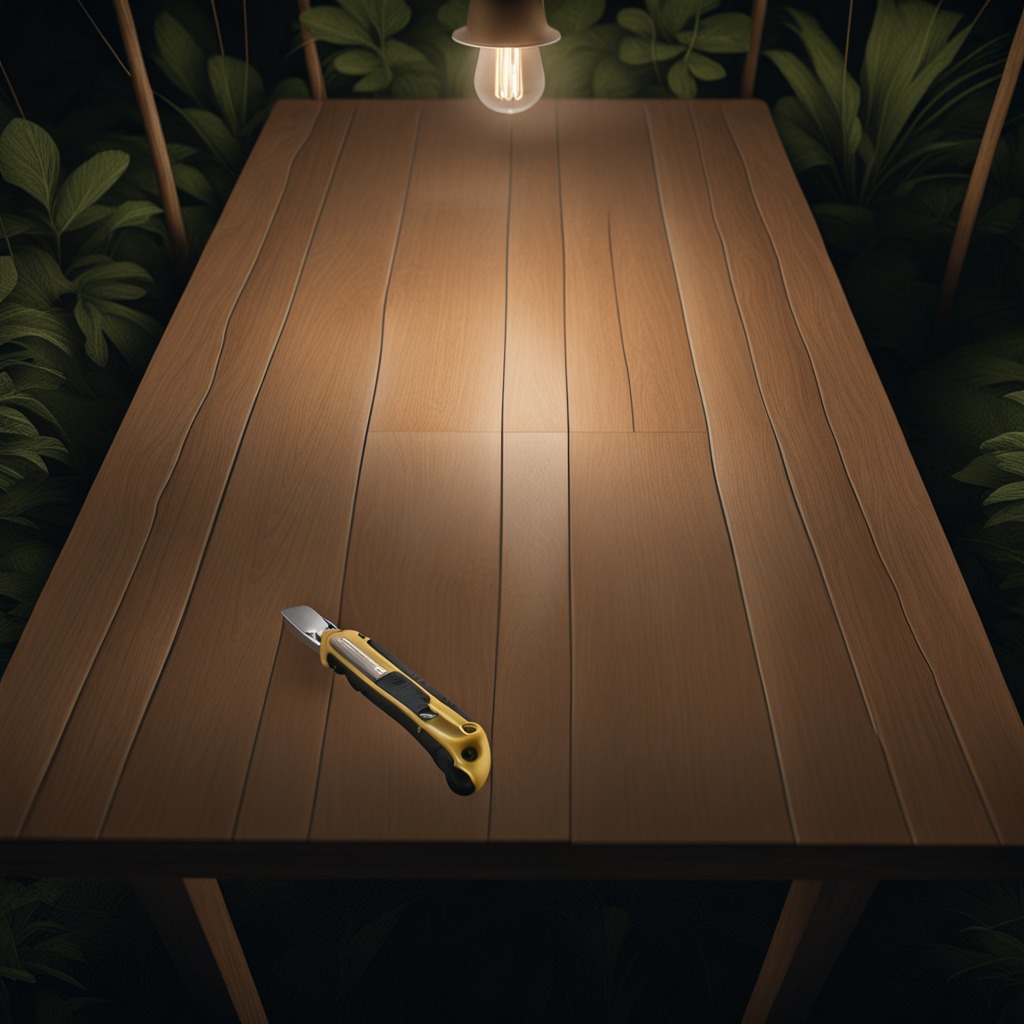
A utility knife is lying on a wooden table inside a jungle field workshop tent at night.